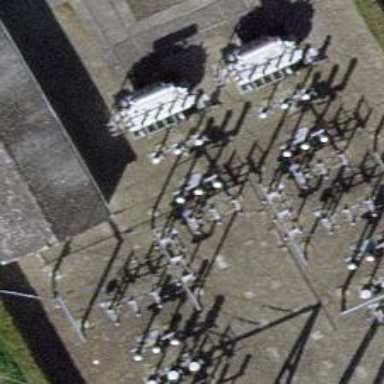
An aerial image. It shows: Power line with 3 cables in bay configuration.